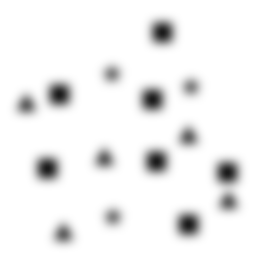
Squares: 7
Triangles: 5
Stars: 3
Total shapes: 15